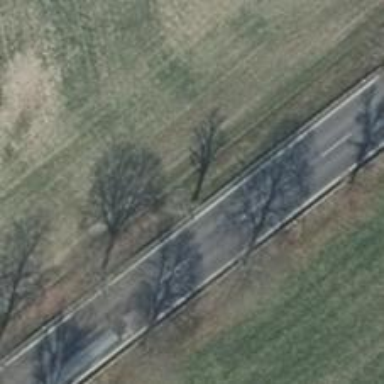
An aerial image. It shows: Deciduous tree with broadleaved leaves.